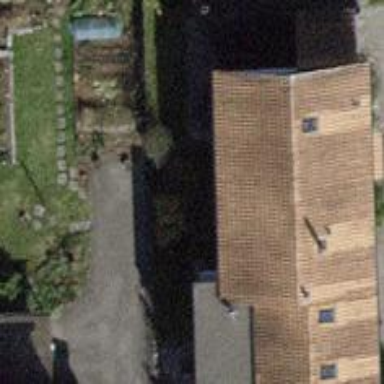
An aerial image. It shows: Terrace building with gabled roof.